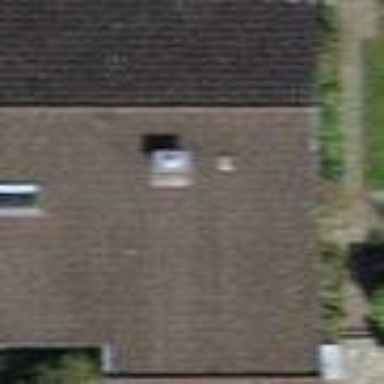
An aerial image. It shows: Building with tile roof.